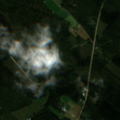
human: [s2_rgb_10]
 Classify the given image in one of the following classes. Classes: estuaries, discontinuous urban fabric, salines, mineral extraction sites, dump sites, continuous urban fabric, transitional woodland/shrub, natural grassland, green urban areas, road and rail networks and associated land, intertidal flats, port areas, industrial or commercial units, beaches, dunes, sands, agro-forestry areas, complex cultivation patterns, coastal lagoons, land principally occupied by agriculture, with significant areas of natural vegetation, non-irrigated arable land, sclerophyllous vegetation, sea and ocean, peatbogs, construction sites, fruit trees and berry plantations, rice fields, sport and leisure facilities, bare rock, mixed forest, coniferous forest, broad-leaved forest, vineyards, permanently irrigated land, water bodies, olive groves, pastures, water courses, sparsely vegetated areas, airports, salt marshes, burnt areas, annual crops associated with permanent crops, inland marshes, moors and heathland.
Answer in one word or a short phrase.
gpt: land principally occupied by agriculture, with significant areas of natural vegetation, broad-leaved forest, coniferous forest, mixed forest, transitional woodland/shrub